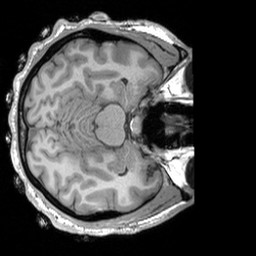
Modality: T1w
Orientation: axial
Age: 30
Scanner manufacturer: siemens
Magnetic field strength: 3 T
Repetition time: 1.9 s
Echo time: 0.00252 s